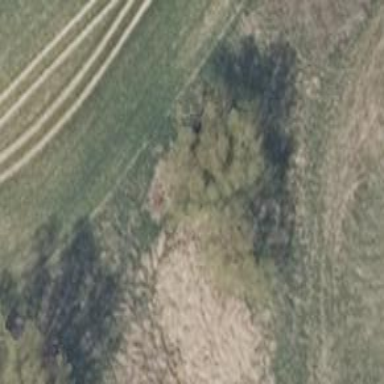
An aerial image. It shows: Deciduous broadleaved tree.